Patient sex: M
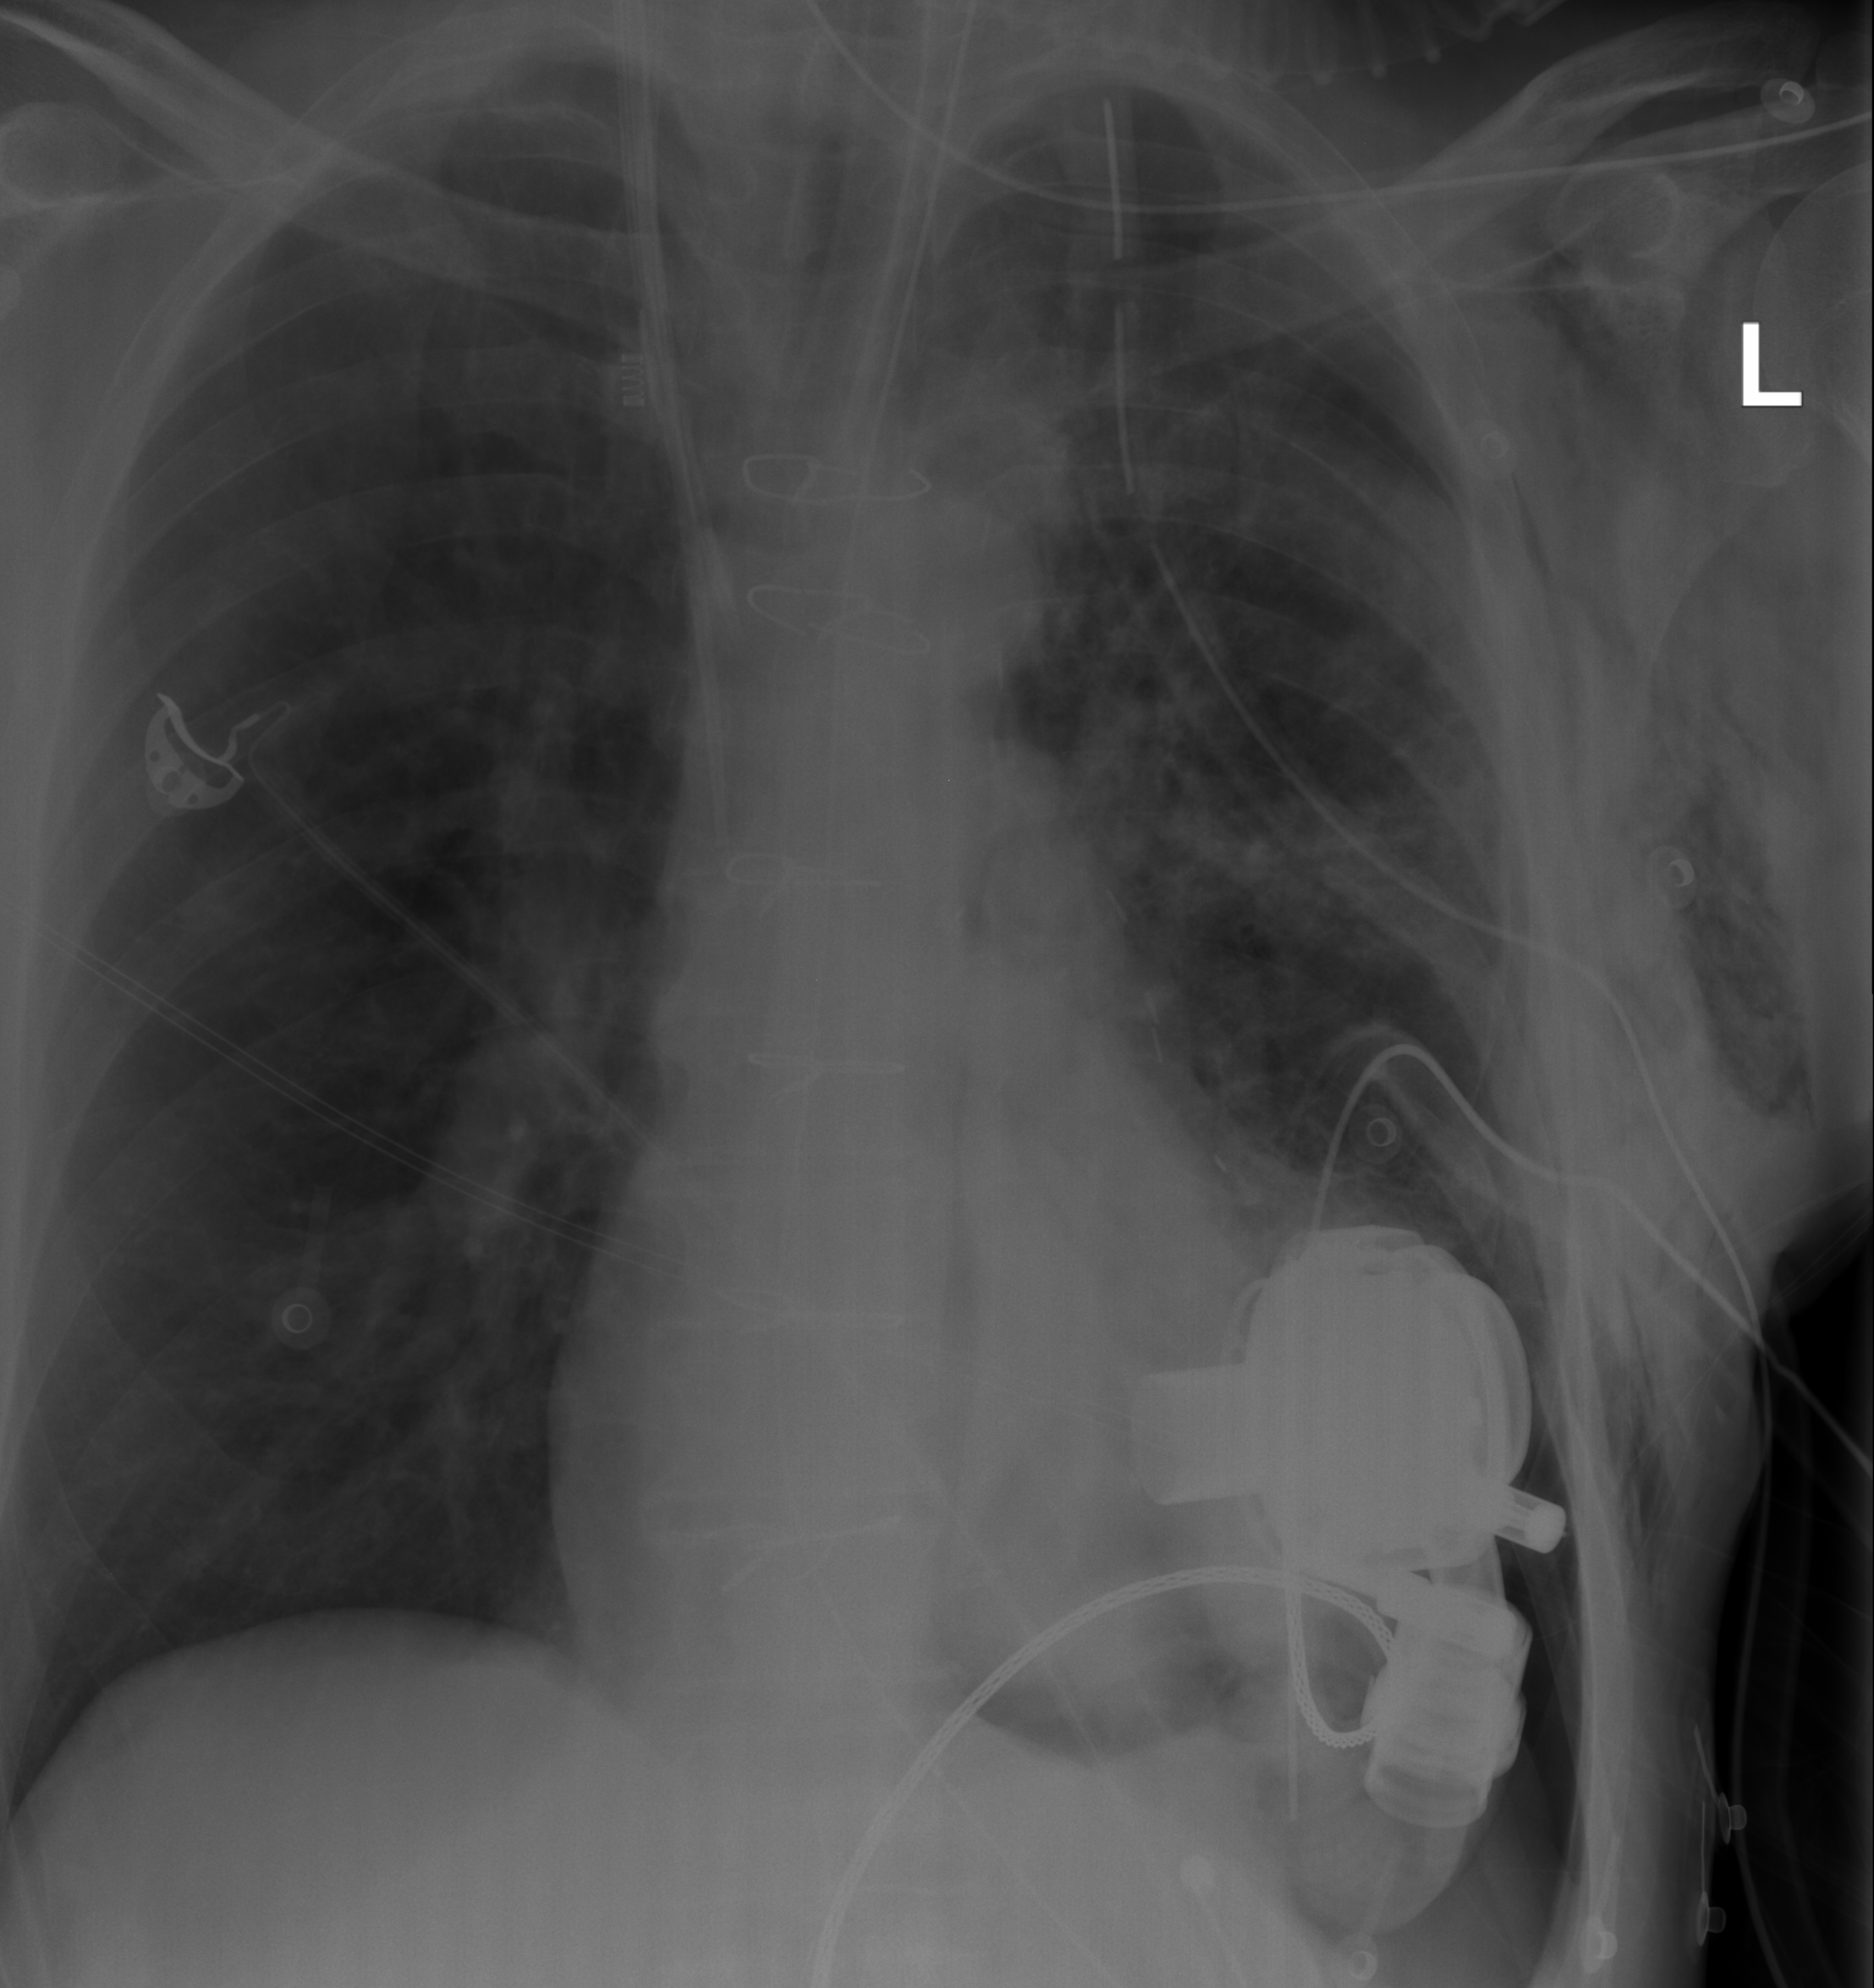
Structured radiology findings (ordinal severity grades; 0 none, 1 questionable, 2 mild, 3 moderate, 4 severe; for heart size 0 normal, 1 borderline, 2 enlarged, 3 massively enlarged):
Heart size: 0
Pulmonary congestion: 0
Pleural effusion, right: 0
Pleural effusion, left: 0
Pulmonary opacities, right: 0
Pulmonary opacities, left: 2
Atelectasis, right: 0
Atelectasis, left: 0